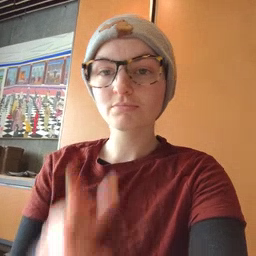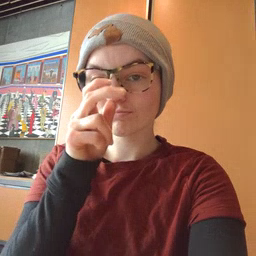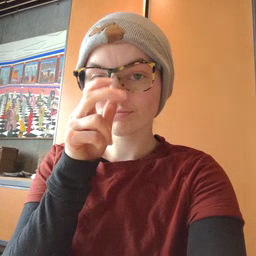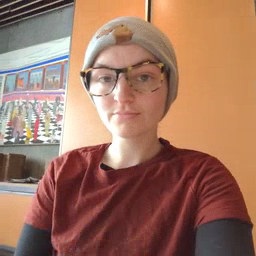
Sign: bug